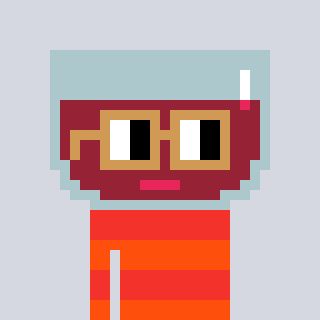
a pixel art character with square brown glasses, a wine-shaped head and a orange-colored body on a cool background